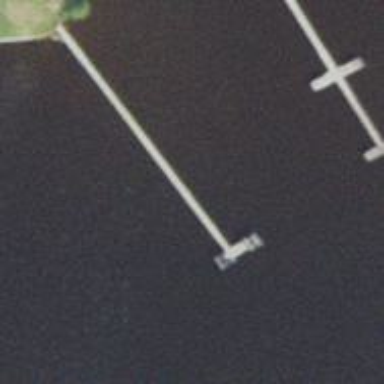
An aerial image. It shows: Pier located along footway.